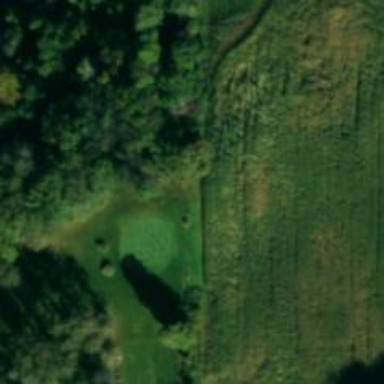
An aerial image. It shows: View of golf hole.